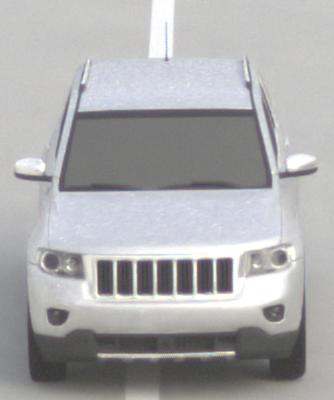
Make: Jeep
Model: Grand Cherokee
Detailed model: WK2
Model produced from: 2010
Model produced until: 2021
Doors: 5
Color: white
Road condition: dry road
Daytime: morning or afternoon
Contrast: low contrast